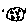
Label: moon